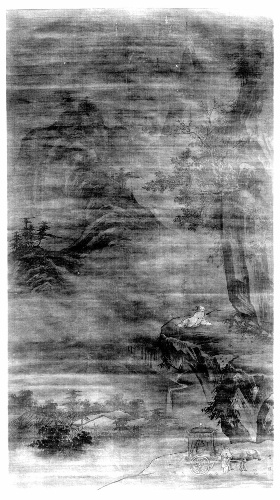
Title: 明 佚名 人物山水  軸|Scholar Admiring Autumn Scenery
Artist: Unidentified artist
Date: late 15th–early 16th century
Object type: Hanging scroll
Classification: Paintings
Medium: Hanging scroll; ink and color on silk
Culture: China
Period: Ming dynasty (1368–1644)
Dimensions: Image: 88 1/4 x 48 in. (224.2 x 121.9 cm)
Department: Asian Art
Credit line: John Stewart Kennedy Fund, 1913
Accession year: 1913
Repository: Metropolitan Museum of Art, New York, NY
Tags: Landscapes